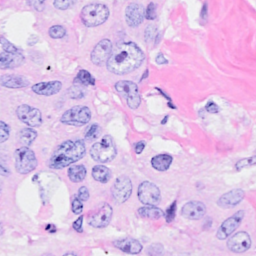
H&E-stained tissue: Breast